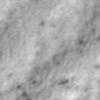
Label: no_change